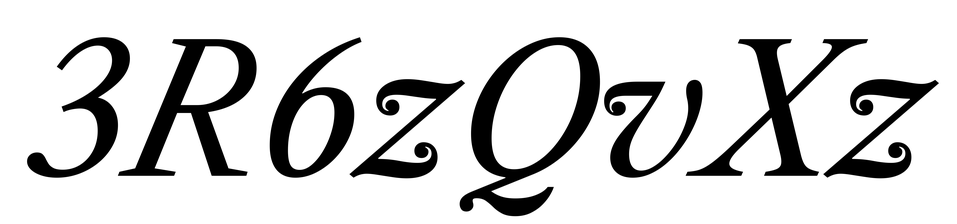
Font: LibreCaslonText-Italic_Italic